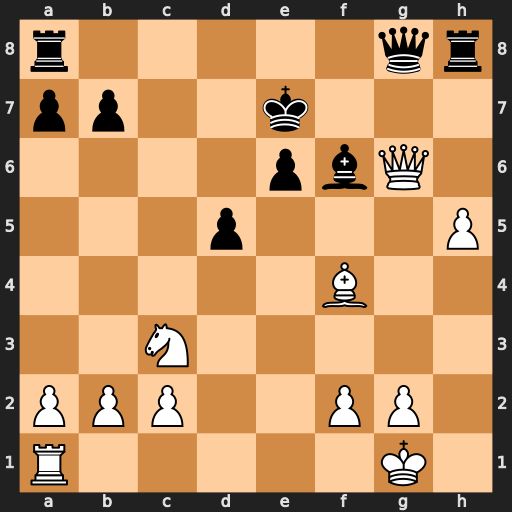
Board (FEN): r5qr/pp2k3/4pbQ1/3p3P/5B2/2N5/PPP2PP1/R5K1
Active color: w
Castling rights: -
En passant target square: -
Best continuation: Nxd5+ exd5 Re1+